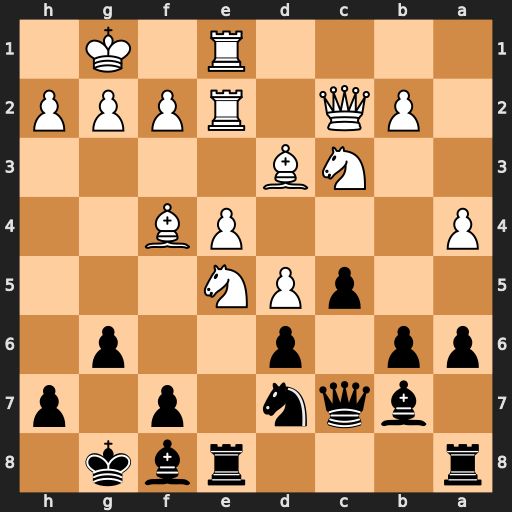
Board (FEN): r3rbk1/1bqn1p1p/pp1p2p1/2pPN3/P3PB2/2NB4/1PQ1RPPP/4R1K1
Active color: b
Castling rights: -
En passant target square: -
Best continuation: dxe5 Bd2 c4